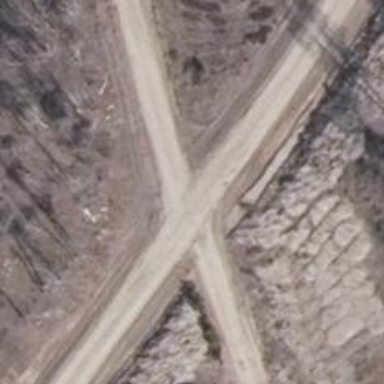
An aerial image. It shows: Dirt track road with grade 4 track type.